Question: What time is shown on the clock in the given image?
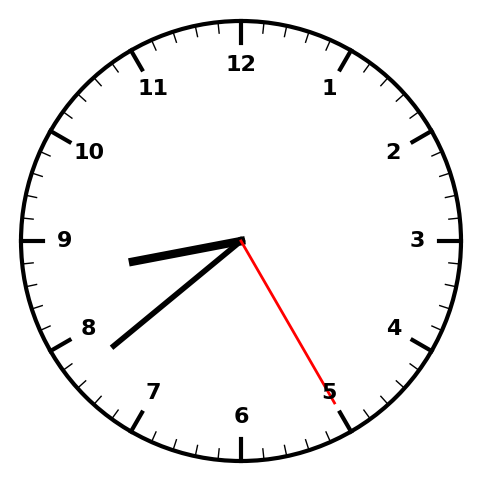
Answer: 08:38:25